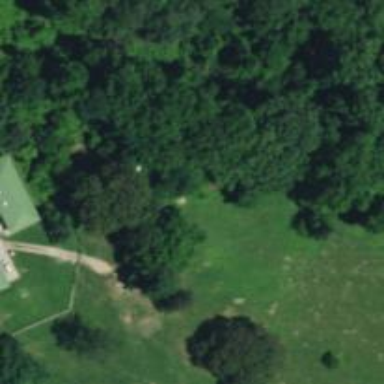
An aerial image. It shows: Disc golf hole.